Question: I have a number of 'width: 100%;' divisions as part of my HTML page, however when I zoom in on the page or view on a low resolutions such that some of the content goes past the horizontal limit of the screen (and hence a horizontal scrollbar appears), I find that scrolling to the right results in my 100% width division cutting off.
This effect is demonstrated below:

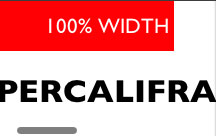
Answer: The same happens with this web page, here on Stack Overflow. If you zoom in using FF5.0, the footer and headers are "cut" when you scroll right. This is because the content div has to overflow on the right.
I think you want to avoid having overflows on the side (it's not aesthetically pleasing, and it's harder to navigate through the page).
A solution could be to not have divs that have a minimal width (eg 960px for the div#content of this web page), but rather are variable (50%). If you zoom in, width=50% will stay 50%, it will not overflow.
PS: but it might be better to have some JavaScript code to do the zoom for you, so that you can more or less control what the end-user sees when they click on the zoom button that you'd provide, on the page.